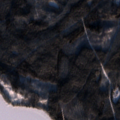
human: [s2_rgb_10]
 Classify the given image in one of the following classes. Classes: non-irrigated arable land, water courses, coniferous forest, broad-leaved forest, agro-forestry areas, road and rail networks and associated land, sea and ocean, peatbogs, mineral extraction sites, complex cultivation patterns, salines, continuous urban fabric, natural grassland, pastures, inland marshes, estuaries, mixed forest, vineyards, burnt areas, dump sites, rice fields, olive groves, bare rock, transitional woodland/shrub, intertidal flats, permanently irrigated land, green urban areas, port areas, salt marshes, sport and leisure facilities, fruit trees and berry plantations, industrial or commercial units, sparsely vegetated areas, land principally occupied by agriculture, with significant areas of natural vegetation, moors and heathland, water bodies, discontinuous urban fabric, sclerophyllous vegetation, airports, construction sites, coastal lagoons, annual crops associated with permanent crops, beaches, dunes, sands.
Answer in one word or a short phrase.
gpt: coniferous forest, mixed forest, water bodies